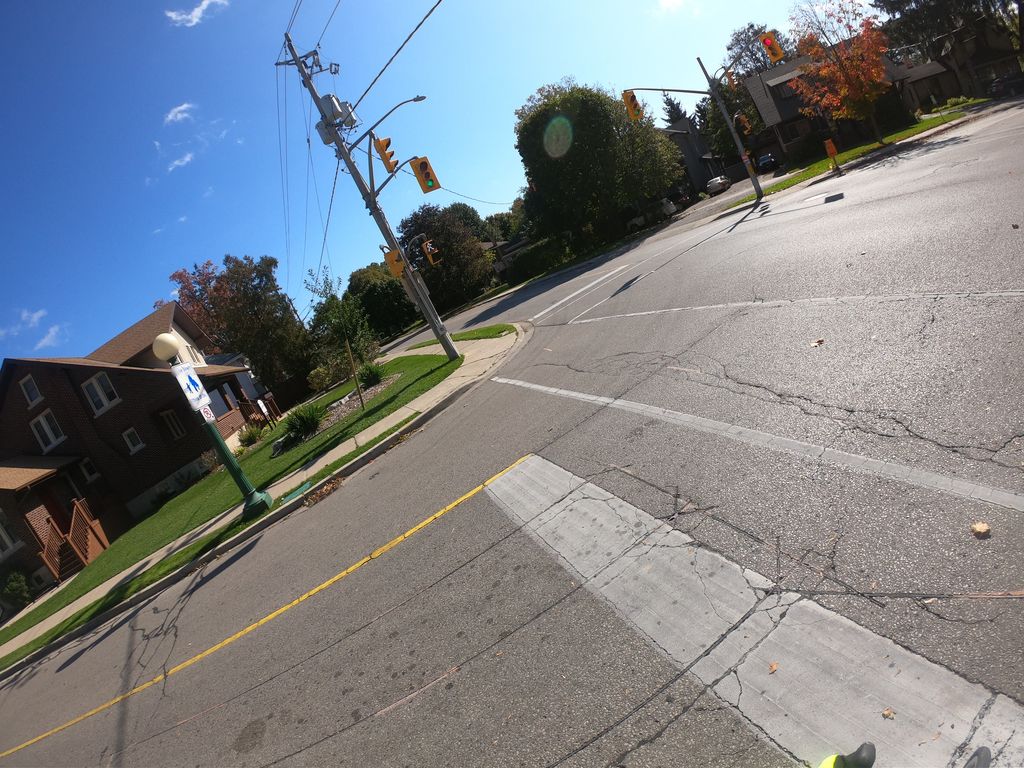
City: kitchener-waterloo